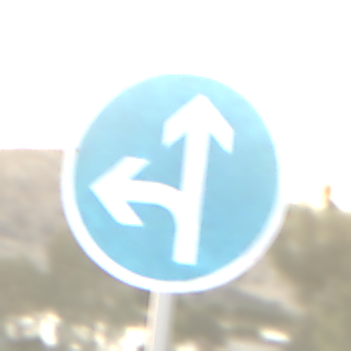
Verkehrszeichen: VorgeschriebeneFahrtrichtungGeradeausOderLinks
Umgebung: Outdoor, RoadRail
Tageszeit: SunriseSunset
Wetter: PartlyCloudy
Licht: Natural
Jahreszeit: NotSpecified
Kontrast: LowContrast